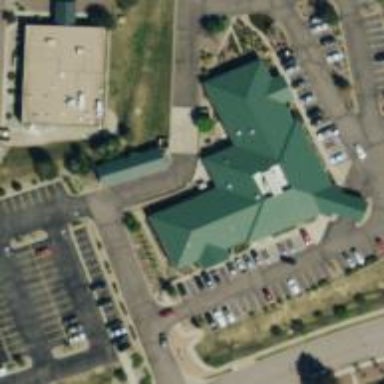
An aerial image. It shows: Pharmacy providing healthcare services.